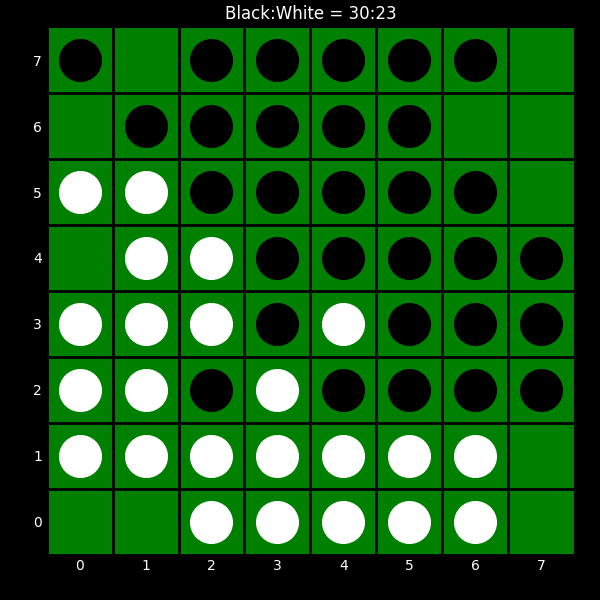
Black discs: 30
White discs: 23